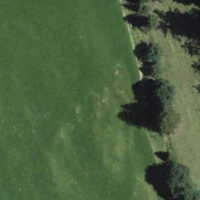
EUNIS habitat code: 24
Species observed at this site:
Platanthera bifolia